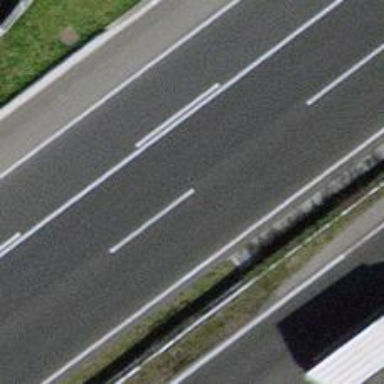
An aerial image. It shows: Motorway.